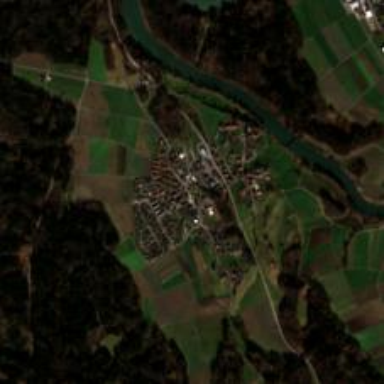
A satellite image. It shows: Village.